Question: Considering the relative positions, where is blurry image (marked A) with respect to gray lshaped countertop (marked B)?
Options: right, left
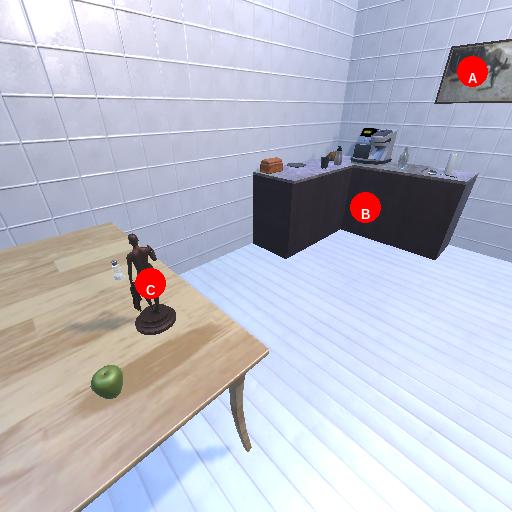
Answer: right